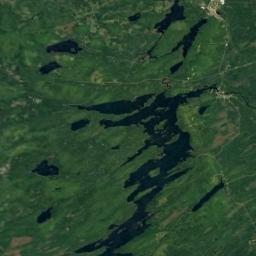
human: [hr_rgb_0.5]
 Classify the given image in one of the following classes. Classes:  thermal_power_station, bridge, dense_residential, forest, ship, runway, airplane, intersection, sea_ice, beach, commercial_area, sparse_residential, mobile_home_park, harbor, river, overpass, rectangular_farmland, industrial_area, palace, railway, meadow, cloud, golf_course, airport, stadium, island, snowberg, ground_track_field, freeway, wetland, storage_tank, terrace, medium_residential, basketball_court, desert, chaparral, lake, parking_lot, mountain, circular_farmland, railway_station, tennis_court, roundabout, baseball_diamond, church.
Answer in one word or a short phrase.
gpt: wetland